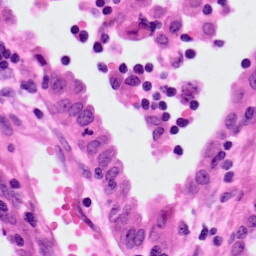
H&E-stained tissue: Lung